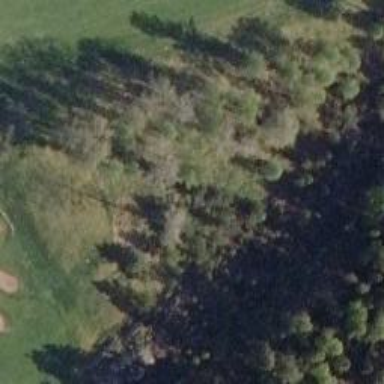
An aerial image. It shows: Mixed woodland area with semi-evergreen trees.